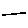
Label: line